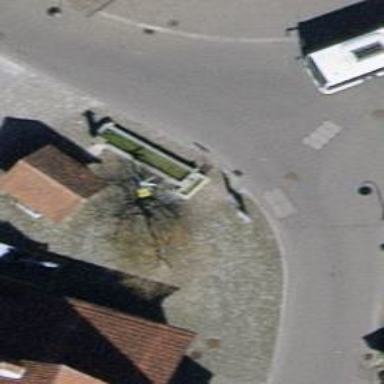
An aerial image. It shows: Post box is visible.